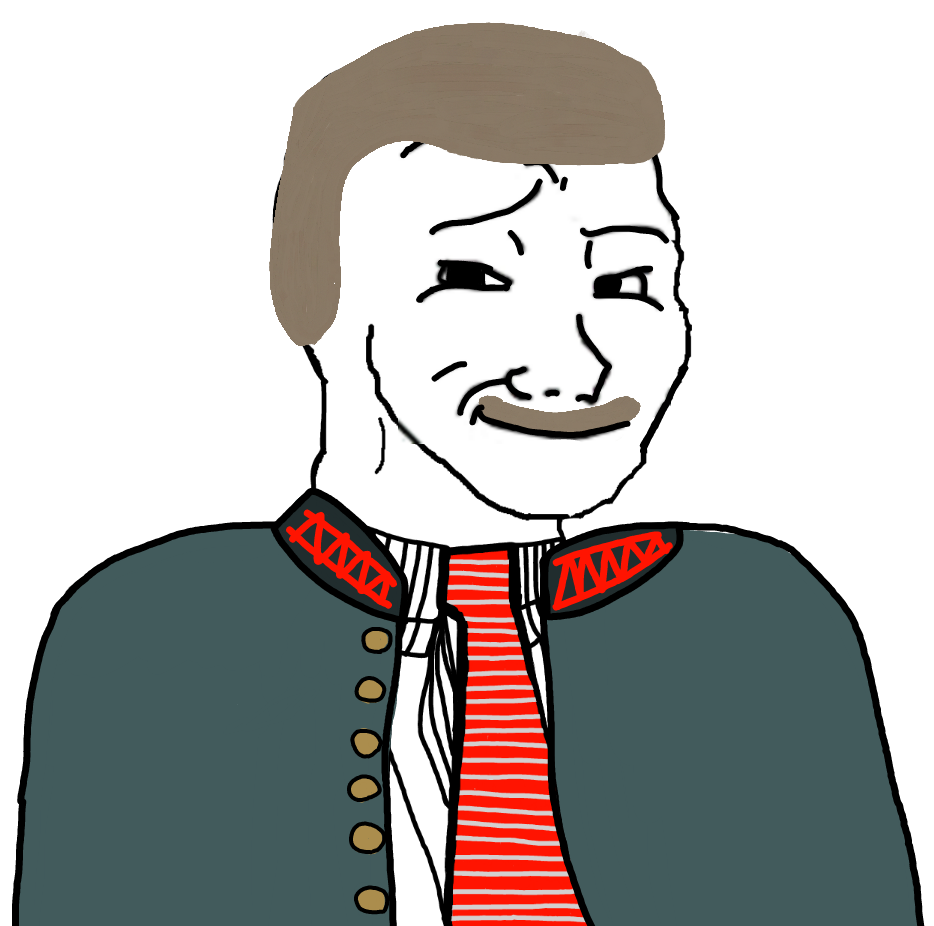
Label: 5_Smugjak